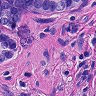
Metastatic tissue present: yes